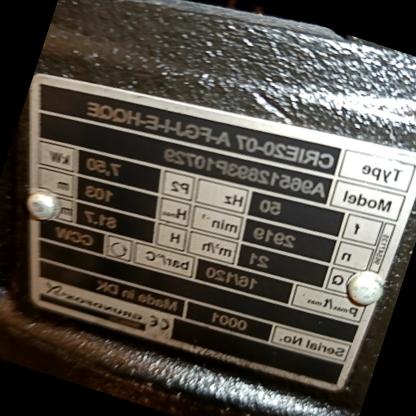
Klasa: tabliczka-znamionowa